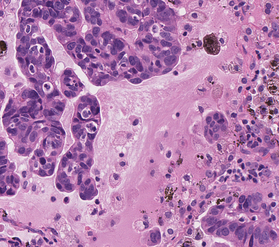
Tumor epithelial tissue: yes
Tumor-associated stroma tissue: yes
Normal tissue: no